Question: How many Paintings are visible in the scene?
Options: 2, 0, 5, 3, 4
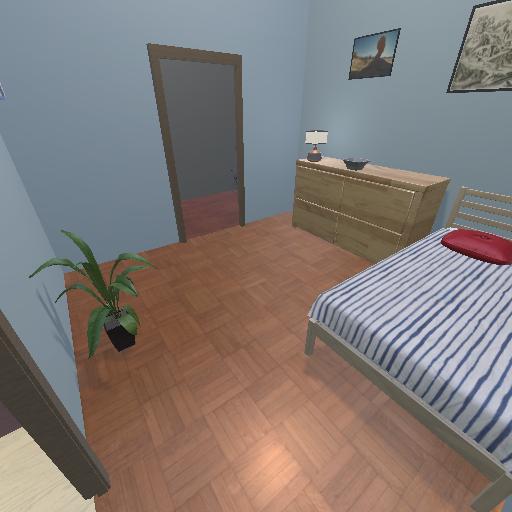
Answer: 2